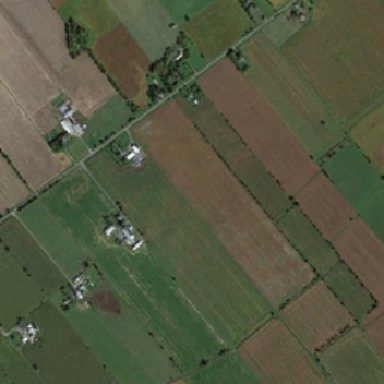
There is nothing in the desert .